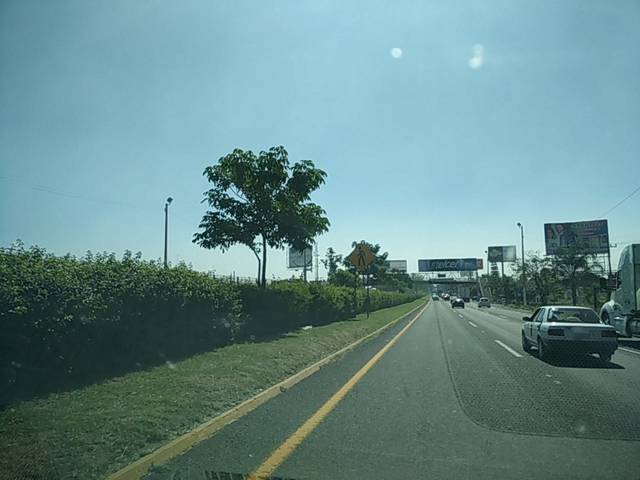
Region: Mexico
Coordinates: 20.563, -103.308